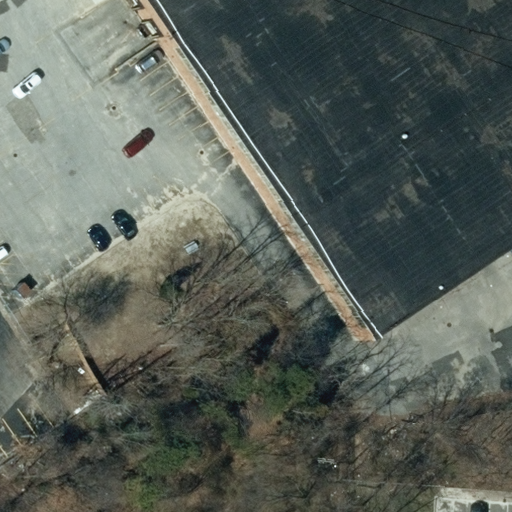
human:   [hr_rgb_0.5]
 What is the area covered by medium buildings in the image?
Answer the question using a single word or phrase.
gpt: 0m2

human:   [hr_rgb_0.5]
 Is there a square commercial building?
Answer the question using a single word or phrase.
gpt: no

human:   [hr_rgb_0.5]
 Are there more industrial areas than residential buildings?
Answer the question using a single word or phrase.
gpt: yes

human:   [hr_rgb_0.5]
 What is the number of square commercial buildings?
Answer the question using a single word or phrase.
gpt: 0

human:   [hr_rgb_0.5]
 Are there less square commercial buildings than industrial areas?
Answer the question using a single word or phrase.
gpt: yes

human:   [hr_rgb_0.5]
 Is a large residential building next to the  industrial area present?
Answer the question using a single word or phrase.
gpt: no

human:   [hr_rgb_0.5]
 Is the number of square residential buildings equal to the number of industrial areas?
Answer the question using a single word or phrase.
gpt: no

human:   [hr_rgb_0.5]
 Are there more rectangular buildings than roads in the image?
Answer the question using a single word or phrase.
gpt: yes

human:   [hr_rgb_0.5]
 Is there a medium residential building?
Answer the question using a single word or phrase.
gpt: no

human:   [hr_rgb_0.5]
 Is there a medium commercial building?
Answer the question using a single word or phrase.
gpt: no

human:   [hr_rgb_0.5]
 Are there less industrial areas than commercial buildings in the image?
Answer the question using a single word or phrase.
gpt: no

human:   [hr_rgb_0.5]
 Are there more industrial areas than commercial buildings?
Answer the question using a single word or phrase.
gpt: no

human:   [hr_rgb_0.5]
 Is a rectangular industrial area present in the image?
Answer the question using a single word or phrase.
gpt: yes

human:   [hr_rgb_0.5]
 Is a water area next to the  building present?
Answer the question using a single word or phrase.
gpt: no

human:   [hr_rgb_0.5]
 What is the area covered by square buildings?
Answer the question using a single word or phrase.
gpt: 0m2

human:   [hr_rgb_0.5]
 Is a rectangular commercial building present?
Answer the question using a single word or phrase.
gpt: yes

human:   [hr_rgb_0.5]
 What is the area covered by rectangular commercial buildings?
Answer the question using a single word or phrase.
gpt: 3377m2

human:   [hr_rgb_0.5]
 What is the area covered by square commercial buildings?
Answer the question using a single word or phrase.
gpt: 0m2

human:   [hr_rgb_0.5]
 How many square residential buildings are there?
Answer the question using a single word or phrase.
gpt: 0

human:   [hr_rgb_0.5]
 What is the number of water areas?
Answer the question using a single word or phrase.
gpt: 0

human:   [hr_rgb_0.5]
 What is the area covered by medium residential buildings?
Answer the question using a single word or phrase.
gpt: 0m2

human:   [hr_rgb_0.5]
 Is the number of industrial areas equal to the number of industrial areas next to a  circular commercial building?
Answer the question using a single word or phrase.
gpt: no

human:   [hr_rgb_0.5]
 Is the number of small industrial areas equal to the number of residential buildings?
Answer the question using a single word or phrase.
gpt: yes

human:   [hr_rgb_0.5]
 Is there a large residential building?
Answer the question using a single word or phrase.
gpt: no

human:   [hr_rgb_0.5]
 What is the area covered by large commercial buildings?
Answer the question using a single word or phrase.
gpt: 3377m2

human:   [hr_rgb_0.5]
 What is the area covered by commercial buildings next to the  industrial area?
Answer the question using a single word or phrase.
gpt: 3377m2

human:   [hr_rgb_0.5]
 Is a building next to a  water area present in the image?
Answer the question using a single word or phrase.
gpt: no

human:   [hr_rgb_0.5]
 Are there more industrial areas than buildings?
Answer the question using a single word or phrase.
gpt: no

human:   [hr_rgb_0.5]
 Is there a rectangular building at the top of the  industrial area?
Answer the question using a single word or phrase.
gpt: no

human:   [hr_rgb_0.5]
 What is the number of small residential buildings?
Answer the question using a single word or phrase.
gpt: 0

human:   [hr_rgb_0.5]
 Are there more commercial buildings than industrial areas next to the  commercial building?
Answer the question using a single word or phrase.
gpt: no

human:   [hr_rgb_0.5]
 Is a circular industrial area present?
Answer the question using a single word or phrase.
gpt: no

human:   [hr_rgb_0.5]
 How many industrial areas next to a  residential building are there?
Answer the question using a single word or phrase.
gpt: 0

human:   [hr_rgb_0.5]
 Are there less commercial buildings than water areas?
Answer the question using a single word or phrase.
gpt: no

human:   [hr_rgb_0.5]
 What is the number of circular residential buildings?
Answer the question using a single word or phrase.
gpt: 0

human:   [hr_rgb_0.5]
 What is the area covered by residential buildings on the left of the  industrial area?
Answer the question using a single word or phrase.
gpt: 0m2